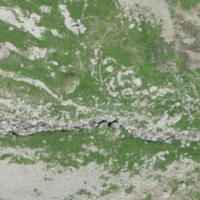
EUNIS habitat code: 31
Species observed at this site:
Phyteuma orbiculare